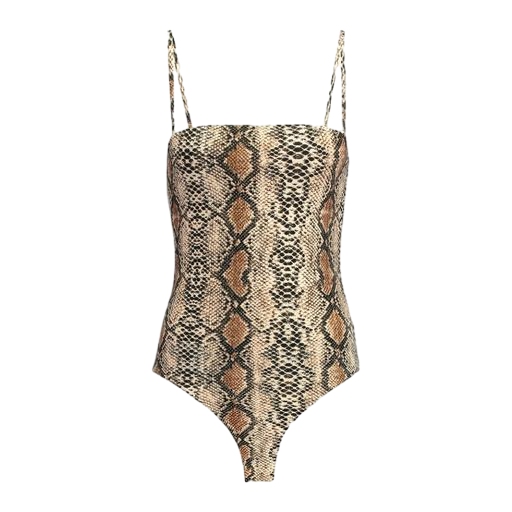
multicolor scoop back cami top animal print, hannah snake print, montezuma tankini, white background